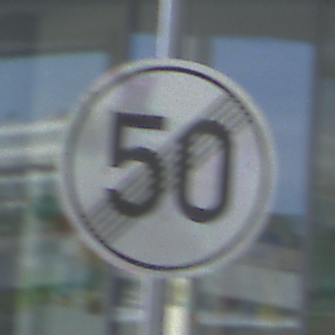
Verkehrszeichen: EndeGeschwindigkeit50
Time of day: MorningAfternoon
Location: Outdoor (Urban)
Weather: PartlyCloudy
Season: NotSpecified
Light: Natural